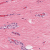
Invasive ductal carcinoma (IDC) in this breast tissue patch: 0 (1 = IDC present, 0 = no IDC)